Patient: sex F, age 59
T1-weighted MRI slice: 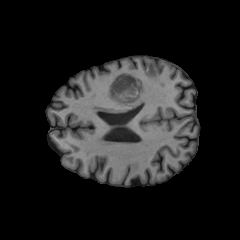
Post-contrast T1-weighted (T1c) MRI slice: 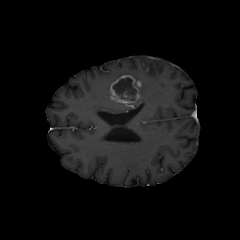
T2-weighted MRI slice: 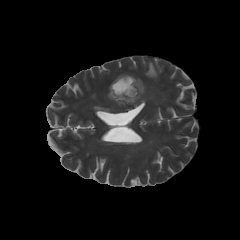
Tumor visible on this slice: yes
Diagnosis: Glioblastoma, IDH-wildtype
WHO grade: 4